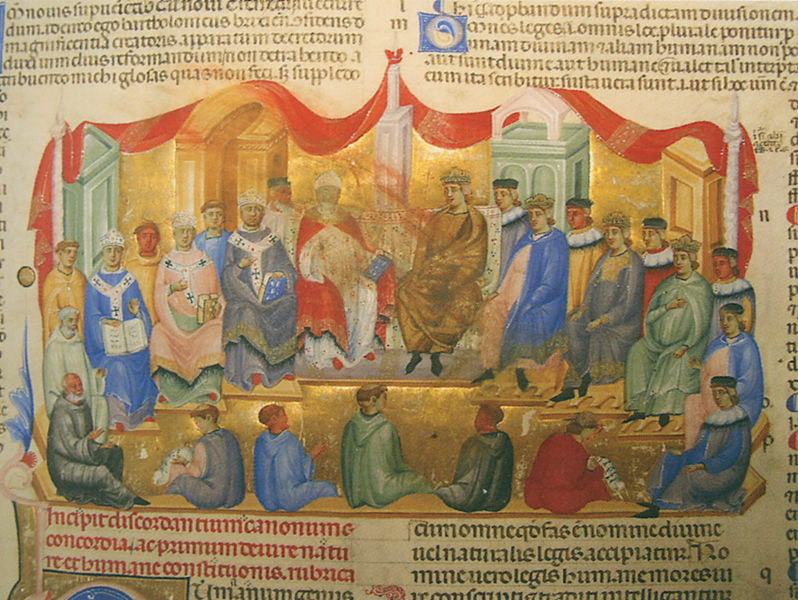
Titel: Decretum Gratiani
Institution: Toledo, Kathedrale
Schlagwörter: blau, umhang, sitzen, männer, haus, rot, gericht, bibel, häuser, gold, krone, renaissance, schrift, treppe, könig, inschrift, buch, burg, seite, buchseite, christus, mittelalter, krönung, könige, heilige, abendmahl, jünger, handschrift, heilige schrift, kronen, bauwerke, stände, apostel, amm, biblia pauperum, kaser, heilsspiegel